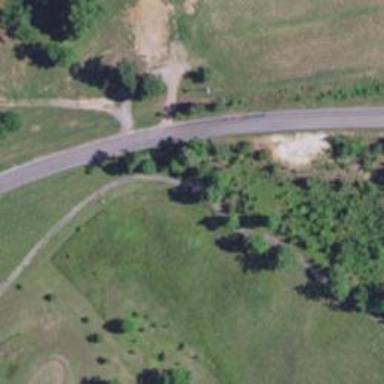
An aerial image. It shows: Asphalt path that serves as golf cartpath.